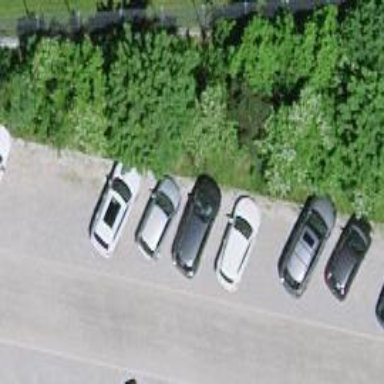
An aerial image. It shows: Diagonal street-side parking area.